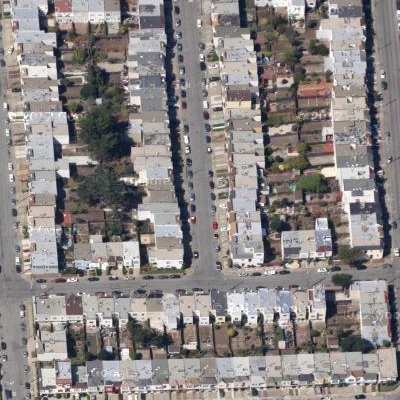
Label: fResident